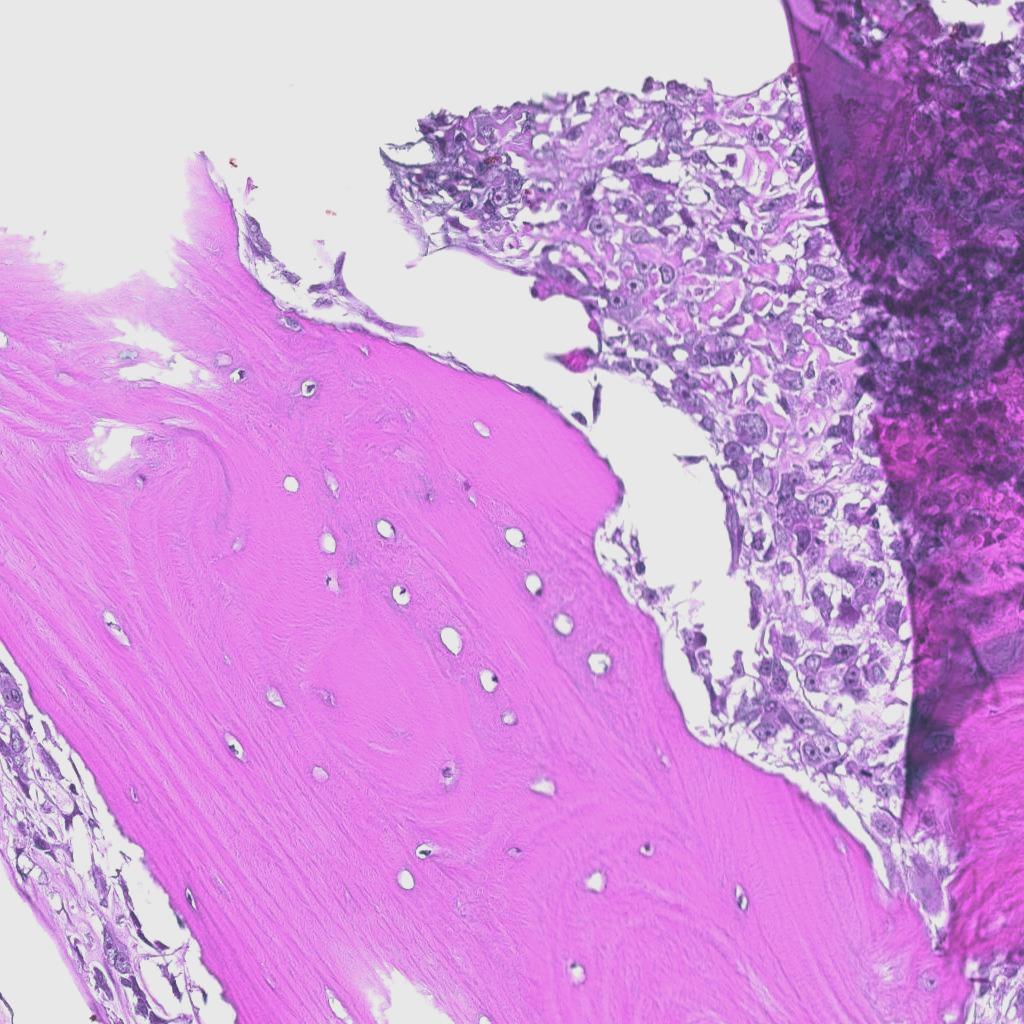
Label: Viable